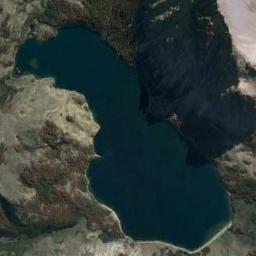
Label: lake